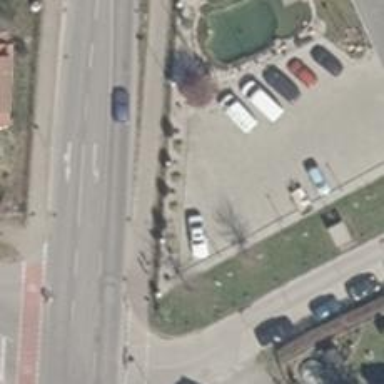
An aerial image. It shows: Parking aisle designated as service road.